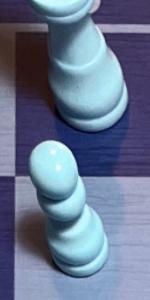
Label: Pawn_White